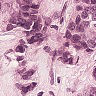
Metastatic tissue present: yes